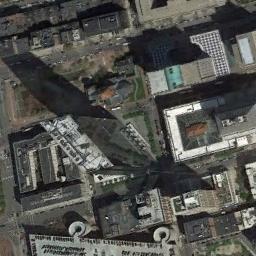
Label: commercial_area